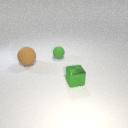
large brown rubber sphere in front of small green rubber sphere